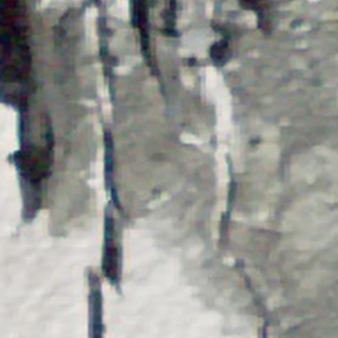
Label: other